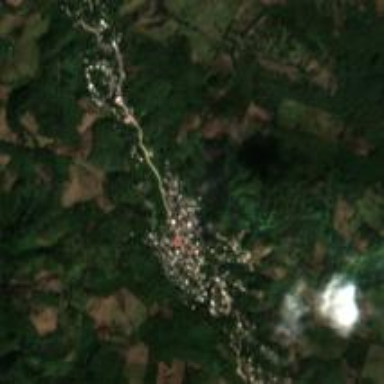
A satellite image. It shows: Town.